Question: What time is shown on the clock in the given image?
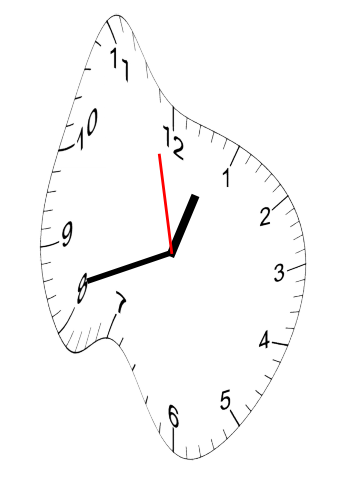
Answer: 12:41:58